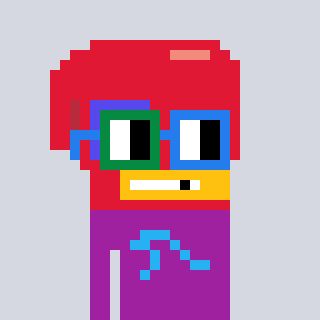
a pixel art character with square green and blue glasses, a boxing glove-shaped head and a magenta-colored body on a cool background